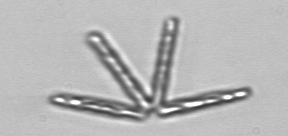
Label: Thalassionema